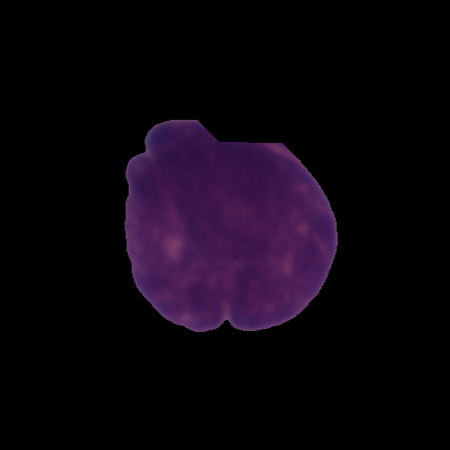
Label: cancer